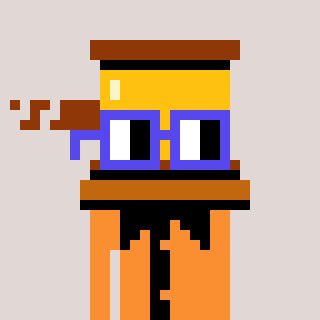
a pixel art character with square blue glasses, a gavel-shaped head and a orange-colored body on a warm background